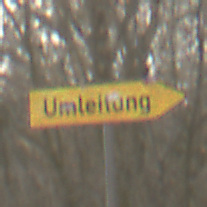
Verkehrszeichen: UmleitungswegweiserRechtsweisend
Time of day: MorningAfternoon
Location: Outdoor (Nature)
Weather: PartlyCloudy
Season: Winter
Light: Natural